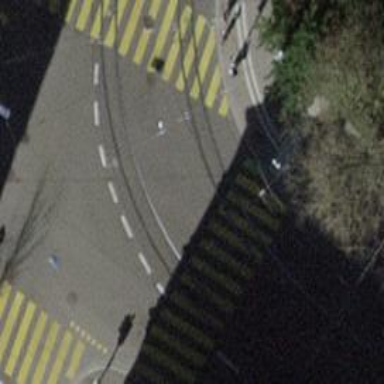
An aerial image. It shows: Tram crossing on the railway.